Question: I have a form where I have an administrator creating new users. The form uses the User model I created (login, password, first_name, etc...). For the last field on the form, I want to have a checkbox that doesn't need to be stored as part of the User record, but it is needed for the controller. This will control if the newly created user will receive a welcome email or not. This is in Rails 3.0.3.
'''
def create
@user = User.new(params[:user])
if @user.save
if @user.send_welcome_email
UserMailer.welcome_email(@user).deliver
end
redirect_to(admin_users_url, :notice => "User #{@user.name} was successfully created.")
else
render :action => "new"
end
end
'''
In my view (haml) I am trying to access it like this:
'''
%p
Send Welcome Email?
= f.check_box :send_welcome_email
'''
I tried to make this an 'attr_accessible: :send_welcome_email' but the controller does not recognize it. I get an
'''
undefined method 'send_welcome_email' for #<User:0x00000100d080a8>;
'''
I would like it to look like this:

What is the best way to get this working?
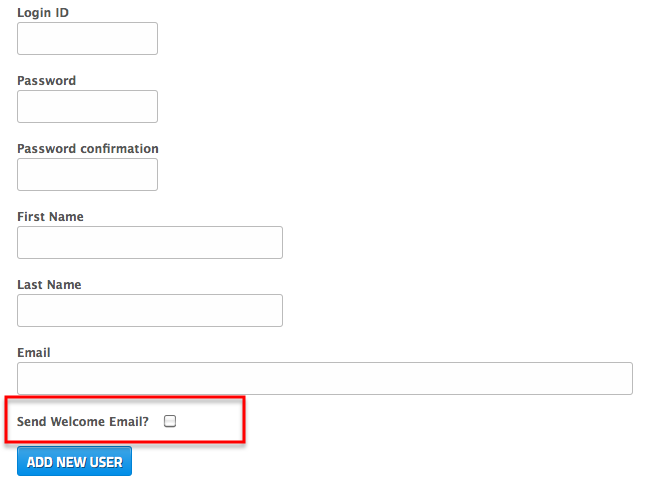
Answer: What you want is not 'attr_accessible', but 'attr_accessor'. That's it.
However, your code will look nicer if you move the email sending code to an observer.